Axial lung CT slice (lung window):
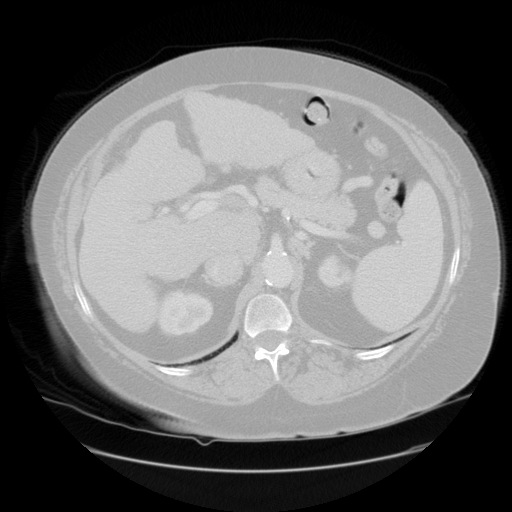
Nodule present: no